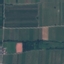
Label: PermanentCrop